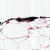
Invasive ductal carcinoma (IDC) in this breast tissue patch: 0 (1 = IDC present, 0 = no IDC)